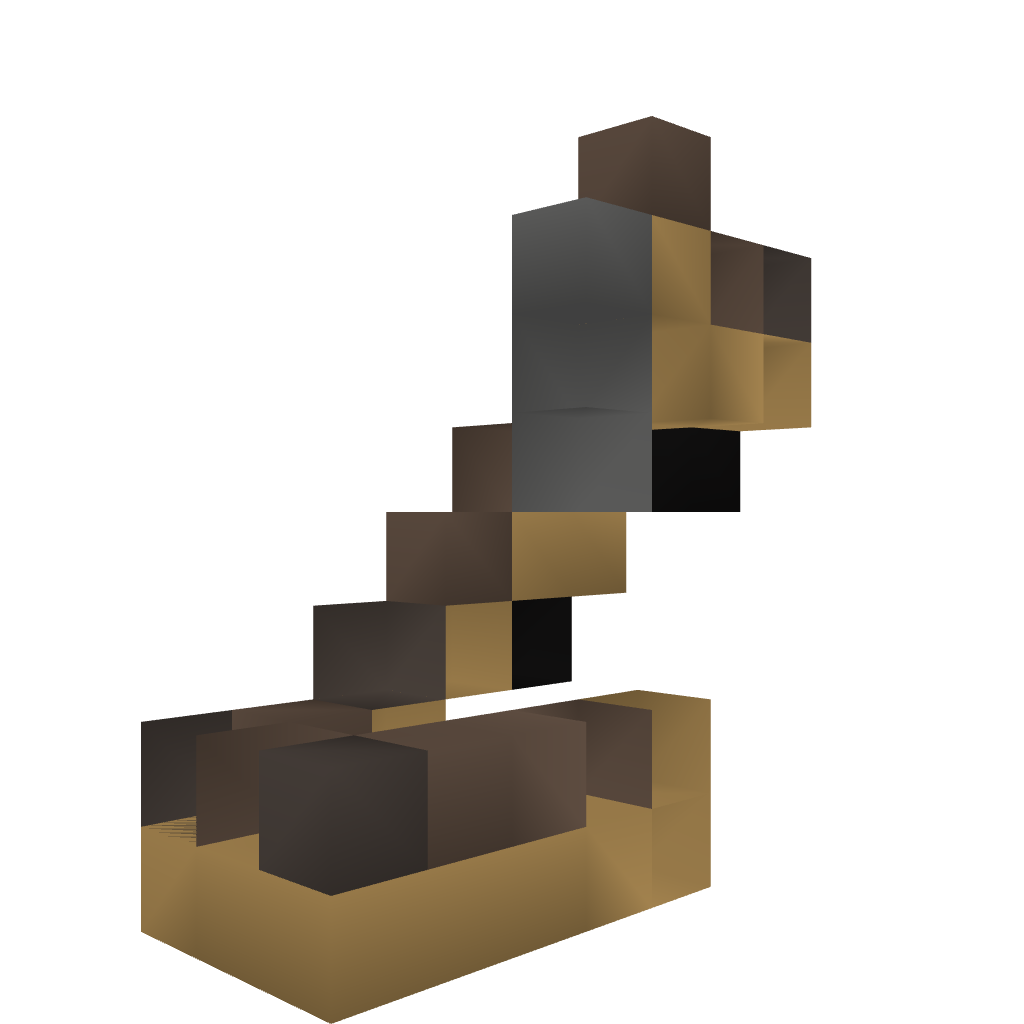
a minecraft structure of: small command block clock